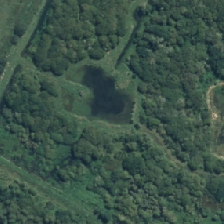
Land cover: lake_pond